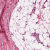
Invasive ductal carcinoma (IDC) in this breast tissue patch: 0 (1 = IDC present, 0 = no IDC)